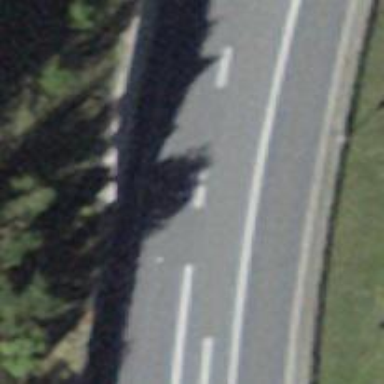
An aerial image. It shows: Primary road with asphalt surface.